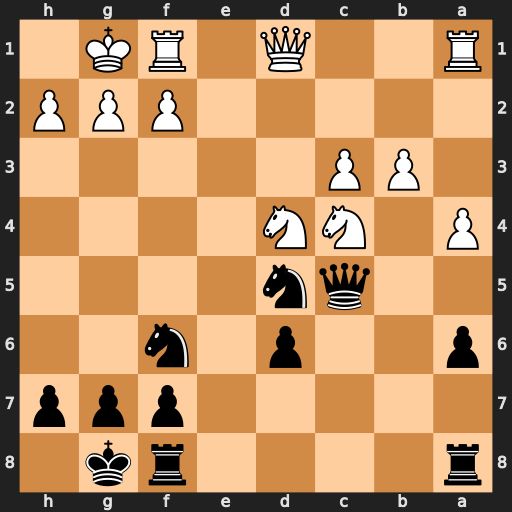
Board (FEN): r4rk1/5ppp/p2p1n2/2qn4/P1NN4/1PP5/5PPP/R2Q1RK1
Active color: b
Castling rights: -
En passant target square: -
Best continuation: Nxc3 Qf3 Qxd4